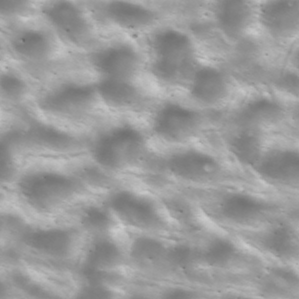
Label: non_frost